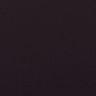
Metastatic tissue present: no